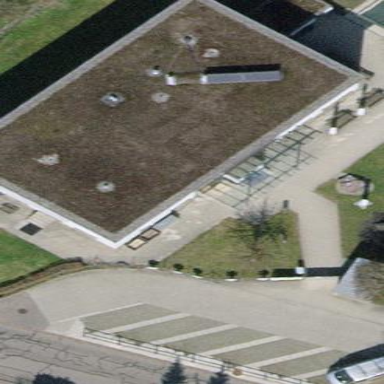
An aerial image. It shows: Kindergarten building.